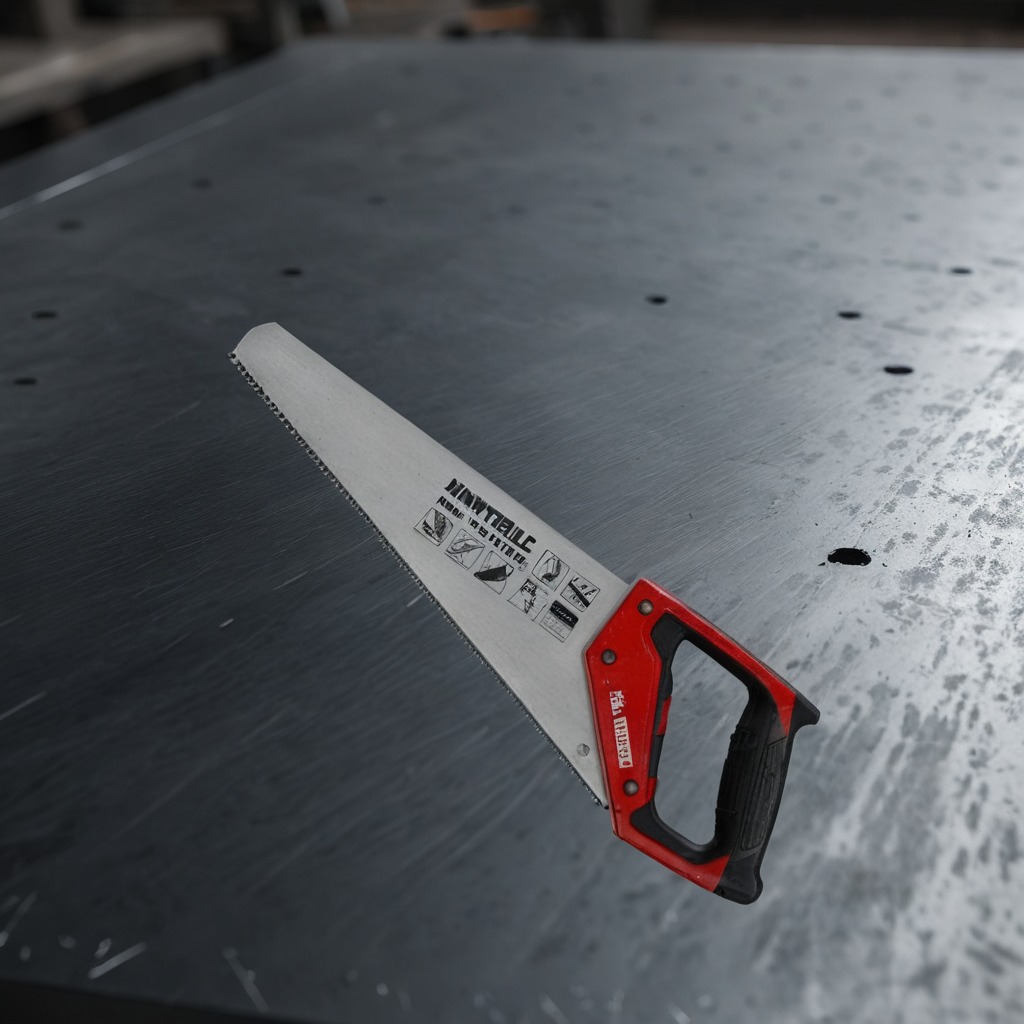
A handheld metal saw is lying on a cold steel table in a mining workshop gritty textures.